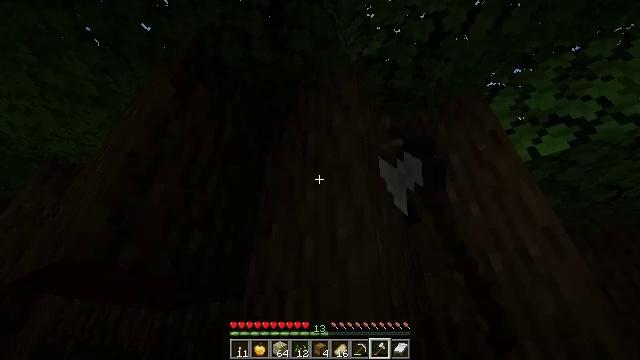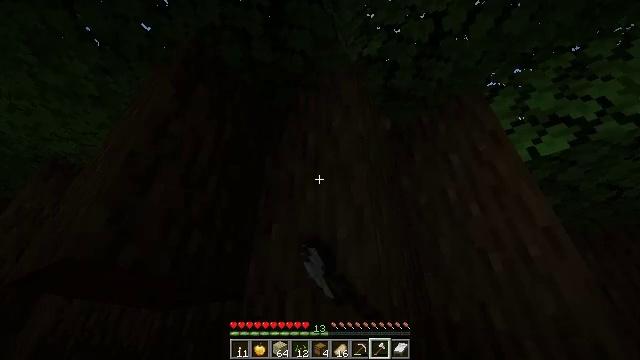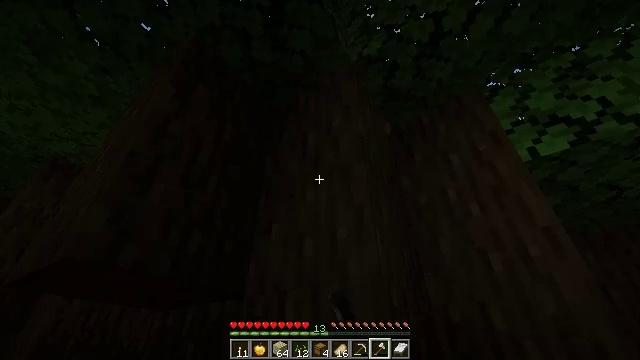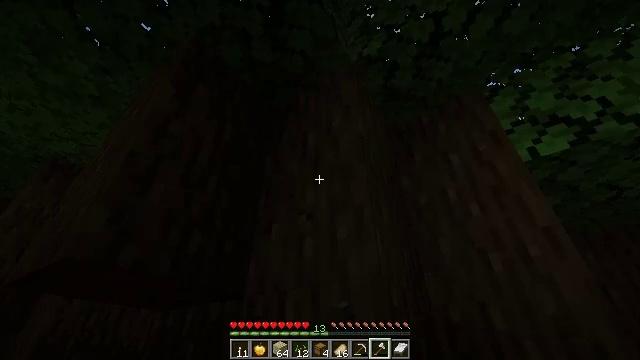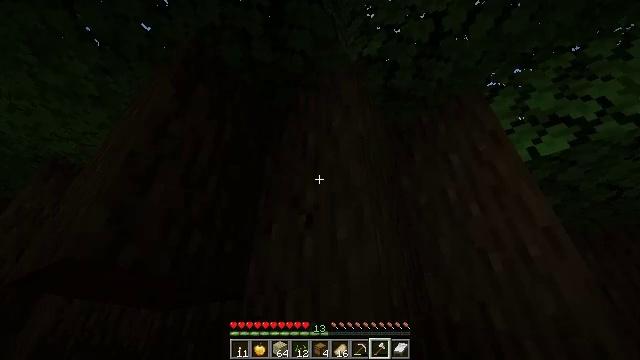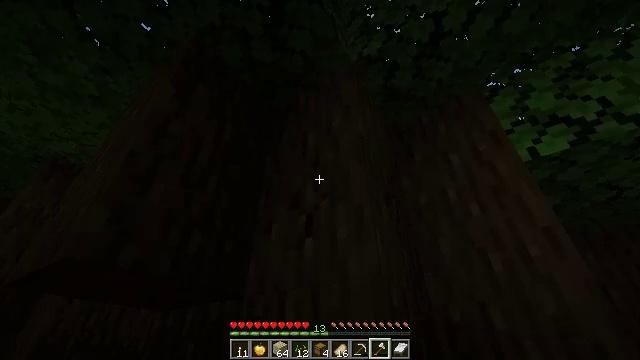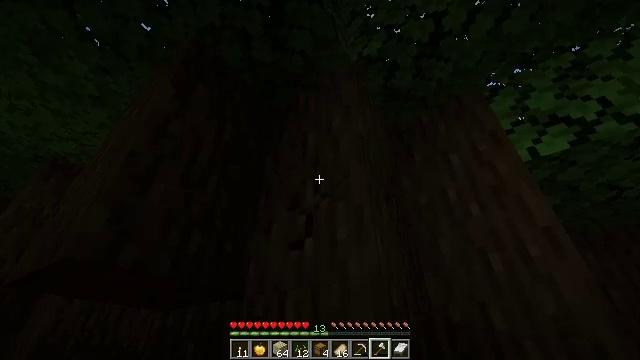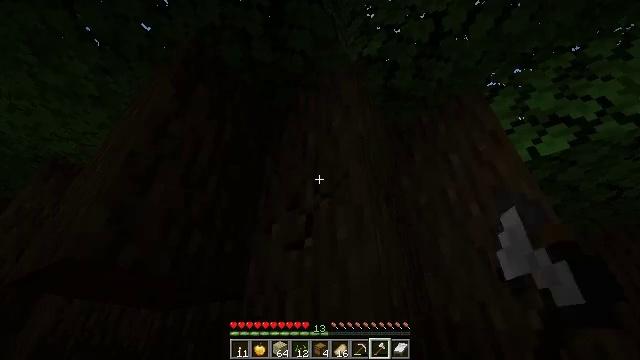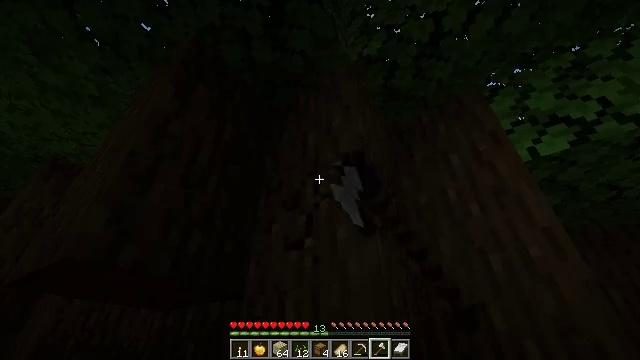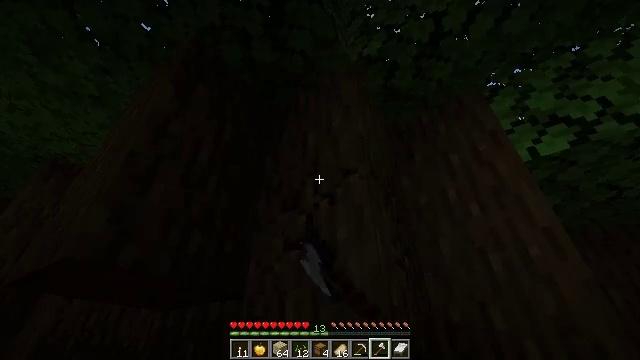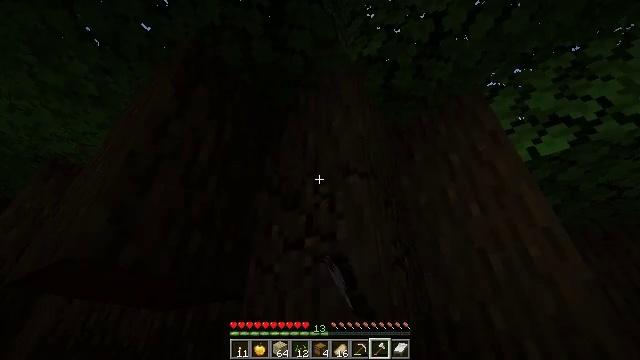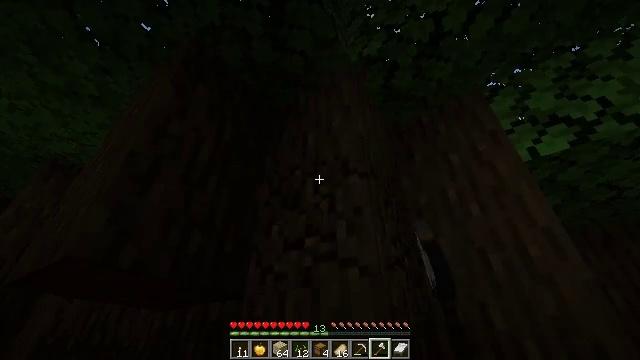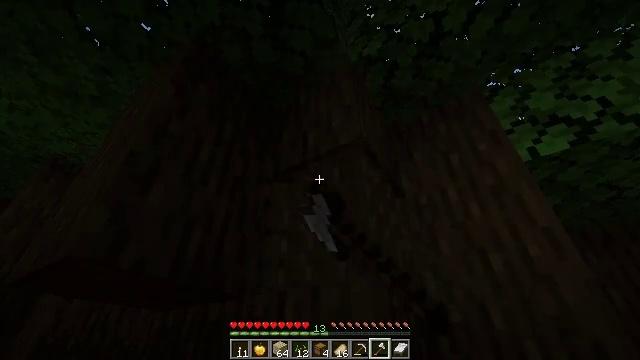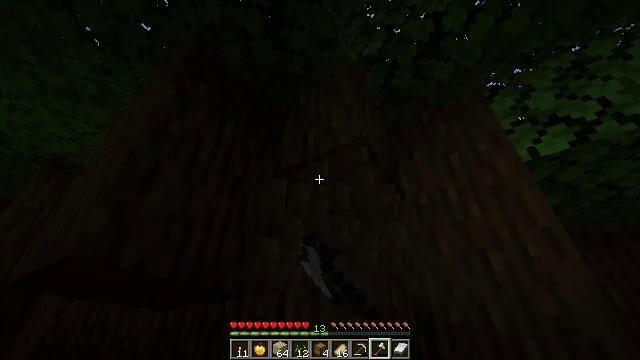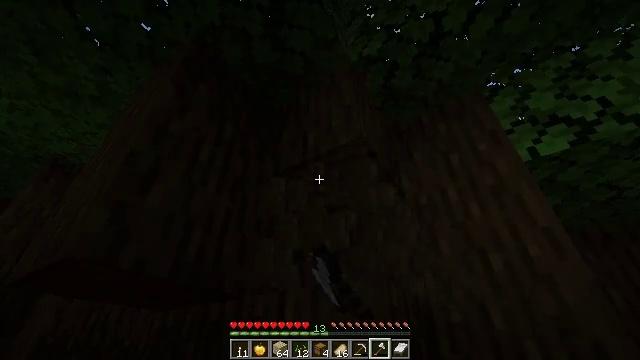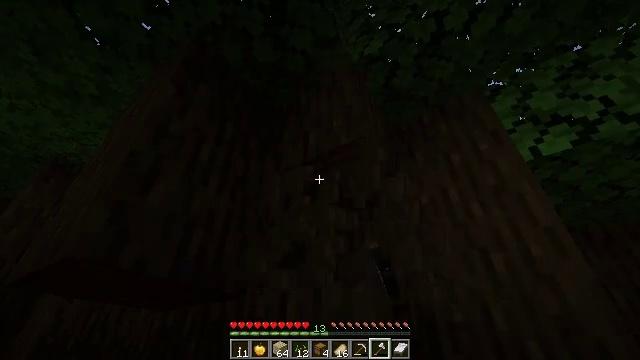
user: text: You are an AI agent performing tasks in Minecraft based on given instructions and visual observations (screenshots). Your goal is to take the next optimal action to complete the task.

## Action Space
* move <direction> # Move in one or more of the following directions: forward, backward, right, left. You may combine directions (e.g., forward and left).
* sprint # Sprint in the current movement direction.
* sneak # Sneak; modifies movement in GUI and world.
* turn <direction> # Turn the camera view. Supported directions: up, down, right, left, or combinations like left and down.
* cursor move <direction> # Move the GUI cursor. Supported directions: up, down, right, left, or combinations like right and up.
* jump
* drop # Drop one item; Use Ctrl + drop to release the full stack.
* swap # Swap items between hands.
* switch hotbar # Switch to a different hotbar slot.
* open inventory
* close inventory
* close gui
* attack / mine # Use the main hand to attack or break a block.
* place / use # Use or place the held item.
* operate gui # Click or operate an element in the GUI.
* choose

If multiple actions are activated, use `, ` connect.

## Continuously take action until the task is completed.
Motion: motion action
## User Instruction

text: Break the dark oak log in the forest.
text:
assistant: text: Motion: attack / mine
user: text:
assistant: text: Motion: attack / mine
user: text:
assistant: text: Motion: attack / mine
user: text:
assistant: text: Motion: attack / mine
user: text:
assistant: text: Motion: attack / mine
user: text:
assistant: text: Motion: attack / mine
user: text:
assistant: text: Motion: attack / mine
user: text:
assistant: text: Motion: attack / mine
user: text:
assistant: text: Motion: attack / mine
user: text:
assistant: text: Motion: attack / mine
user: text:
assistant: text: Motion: attack / mine
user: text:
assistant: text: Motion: attack / mine
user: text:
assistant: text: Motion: attack / mine
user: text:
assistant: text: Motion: attack / mine
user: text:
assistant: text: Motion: move forward, attack / mine
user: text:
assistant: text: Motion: move forward, attack / mine
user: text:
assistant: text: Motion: move forward, turn up, attack / mine
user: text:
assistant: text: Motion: move forward, turn right and up, attack / mine
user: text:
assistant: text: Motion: turn right and up, attack / mine
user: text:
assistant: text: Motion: turn up, attack / mine
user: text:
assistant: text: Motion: attack / mine
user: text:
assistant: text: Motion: attack / mine
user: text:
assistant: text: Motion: attack / mine
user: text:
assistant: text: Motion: attack / mine
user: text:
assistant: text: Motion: attack / mine
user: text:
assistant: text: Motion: attack / mine
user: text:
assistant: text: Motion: attack / mine
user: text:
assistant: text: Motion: attack / mine
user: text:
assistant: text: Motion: attack / mine
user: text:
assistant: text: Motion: attack / mine